Question: Does any shortcut exists for swapping table rows including attributes of input elements inside those rows.
: Actually I don't need to swap the attributes, but I need to swap values inside those.
My system has some connection between the attributes and save order.
attributes are like
'''
a[0],b[0],c[0] etc.,
a[1],b[1],c[1] etc.,
'''
so after swapping I need to get the values swapped.

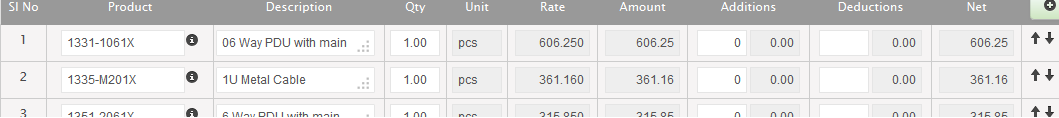
Answer: I didn't get any shortcuts, But the below code gave the result that what I want.
'''
jQuery("body").on("click",".up,.down",function(){
var current_row = $(this).parents("tr:first");
if ($(this).is(".up")) {
if(current_row.prev().find("th").length==0){ //If this is title row
row_need_to_replace = current_row.prev();
}
} else {
row_need_to_replace = current_row.next();
}
if(row_need_to_replace.find("input,textarea").length>0)
{
var i=0;
current_row.find(":input").each(function(){
input_need_to_replace=row_need_to_replace.find(":input :eq("+i+")");
temp = input_need_to_replace.val();
input_need_to_replace.val($(this).val());
$(this).val(temp);
i++;
});
}
});
'''